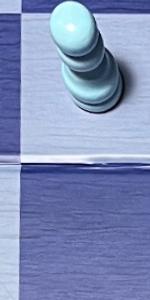
Label: Empty